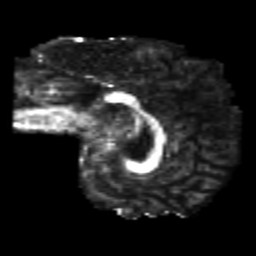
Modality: FA
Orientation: sagittal
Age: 25
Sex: male
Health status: healthy
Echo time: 0.074 s